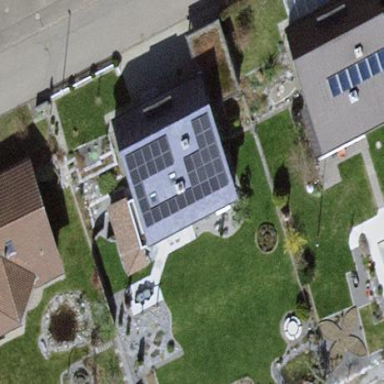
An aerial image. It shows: Solar power generator utilizing photovoltaic technology with solar photovoltaic panels.